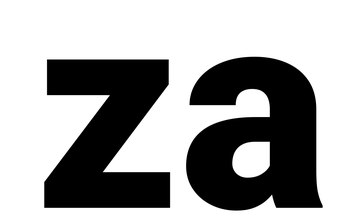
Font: Roboto_Black